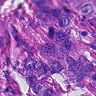
Metastatic tissue present: yes